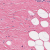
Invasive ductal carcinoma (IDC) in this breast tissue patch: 0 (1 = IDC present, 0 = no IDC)